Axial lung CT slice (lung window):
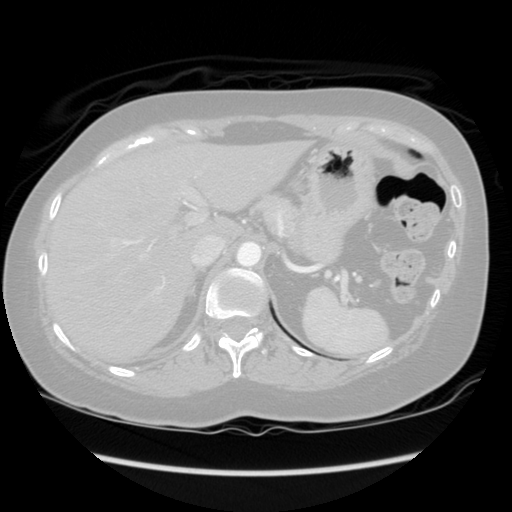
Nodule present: no